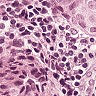
Metastatic tissue present: yes